Question: I am working on the project of windows universal platform(UWP).In this Project I have a issued regarding to the bottom Appbar.
I designed a bottom Appbar and add a 7 Appbar Button.which is displayed Properly in desktop and tabulate view, but in mobile view its not properly displayed. I captured a bottom Appbar photo of the both Mobile and Desktop view.
so kindly give a solution for mobile view how i manage all 7 appbar button?
how to reduce appbar button size ? so it will display proper in mobile view.
'''
<Page.BottomAppBar>
<AppBar x:Name="applicationbar" Background="#FFE45427">
<StackPanel x:Name="bottombar" Orientation="Horizontal" HorizontalAlignment="Center">
<AppBarButton Label="HOME" x:Name="appbarhome" Click="appbarhome_Click">
<AppBarButton.Icon>
<BitmapIcon UriSource="Images/DashboardImages/product-default-small.png" />
</AppBarButton.Icon>
</AppBarButton>
<AppBarButton Label="Sales" x:Name="appbarsales" Click="appbarsales_Click">
<AppBarButton.Icon>
<BitmapIcon UriSource="Images/DashboardImages/menu_sales.png"/>
</AppBarButton.Icon>
</AppBarButton>
<AppBarButton Label="Product" x:Name="appbarproduct" Click="appbarproduct_Click">
<AppBarButton.Icon>
<BitmapIcon UriSource="Images/DashboardImages/menu_product.png" />
</AppBarButton.Icon>
</AppBarButton>
<AppBarButton Label="POS" x:Name="appbarpos" Click="appbarpos_Click">
<AppBarButton.Icon>
<BitmapIcon UriSource="Images/DashboardImages/menu_pos.png"/>
</AppBarButton.Icon>
</AppBarButton>
<AppBarButton Label="Customer" x:Name="customer" Click="customer_Click">
<AppBarButton.Icon>
<BitmapIcon UriSource="Images/DashboardImages/menu_customers.png"/>
</AppBarButton.Icon>
</AppBarButton>
<AppBarButton Label="About US" x:Name="aboutUs" Click="aboutUs_Click">
<AppBarButton.Icon>
<BitmapIcon UriSource="Images/DashboardImages/menu_aboutus.png"/>
</AppBarButton.Icon>
</AppBarButton>
<AppBarButton Label="Logout" x:Name="mobile_logout_commandbar" Click="mobile_logout_commandbar_Click">
<AppBarButton.Icon>
<BitmapIcon UriSource="Images/DashboardImages/menu_logout.png"/>
</AppBarButton.Icon>
</AppBarButton>
</StackPanel>
</AppBar>
</Page.BottomAppBar>
'''

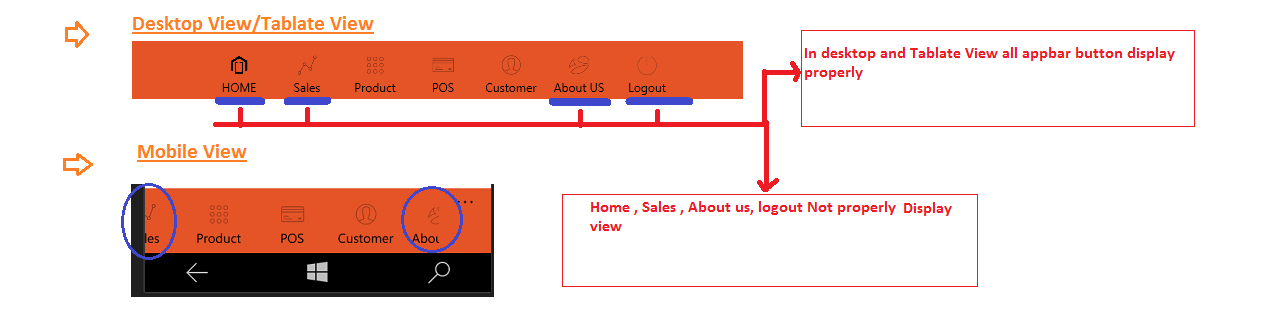
Answer: We can provide Minheight and MaxHeight to reduce button size but it will not look better in Mobile view so we need to use Menuflylaouts.
Code:
'''
<AppBarButton Icon="OpenWith" Label="More.." x:Name="more_item">
<AppBarButton.Flyout>
<MenuFlyout>
<MenuFlyout.MenuFlyoutPresenterStyle>
<Style TargetType="MenuFlyoutPresenter">
<Setter Property="Margin" Value="0,-31,0,0" />
<Setter Property="Background" Value="#FFE45427" />
<Setter Property="FontSize" Value="12" />
<Setter Property="BorderBrush" Value="Transparent" />
<Setter Property="MaxWidth" Value="70"/>
</Style>
</MenuFlyout.MenuFlyoutPresenterStyle>
<MenuFlyoutItem Text="Logout" FontSize="13" Padding="8,8,0,8" Click="logout_Click" />
<MenuFlyoutItem Text="About Us" FontSize="13" Padding="8,8,0,8" Click="aboutus_click" />
</MenuFlyout>
</AppBarButton.Flyout>
</AppBarButton>
'''
and this way we can easily add muliple button in app bar and it will look better in mobile view.